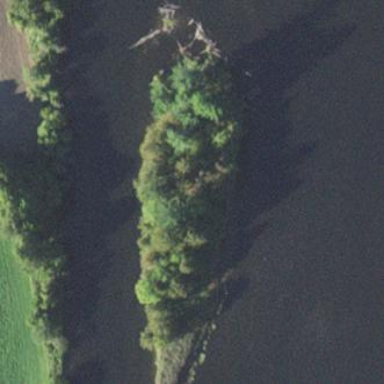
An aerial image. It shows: Islet covered with woodland.